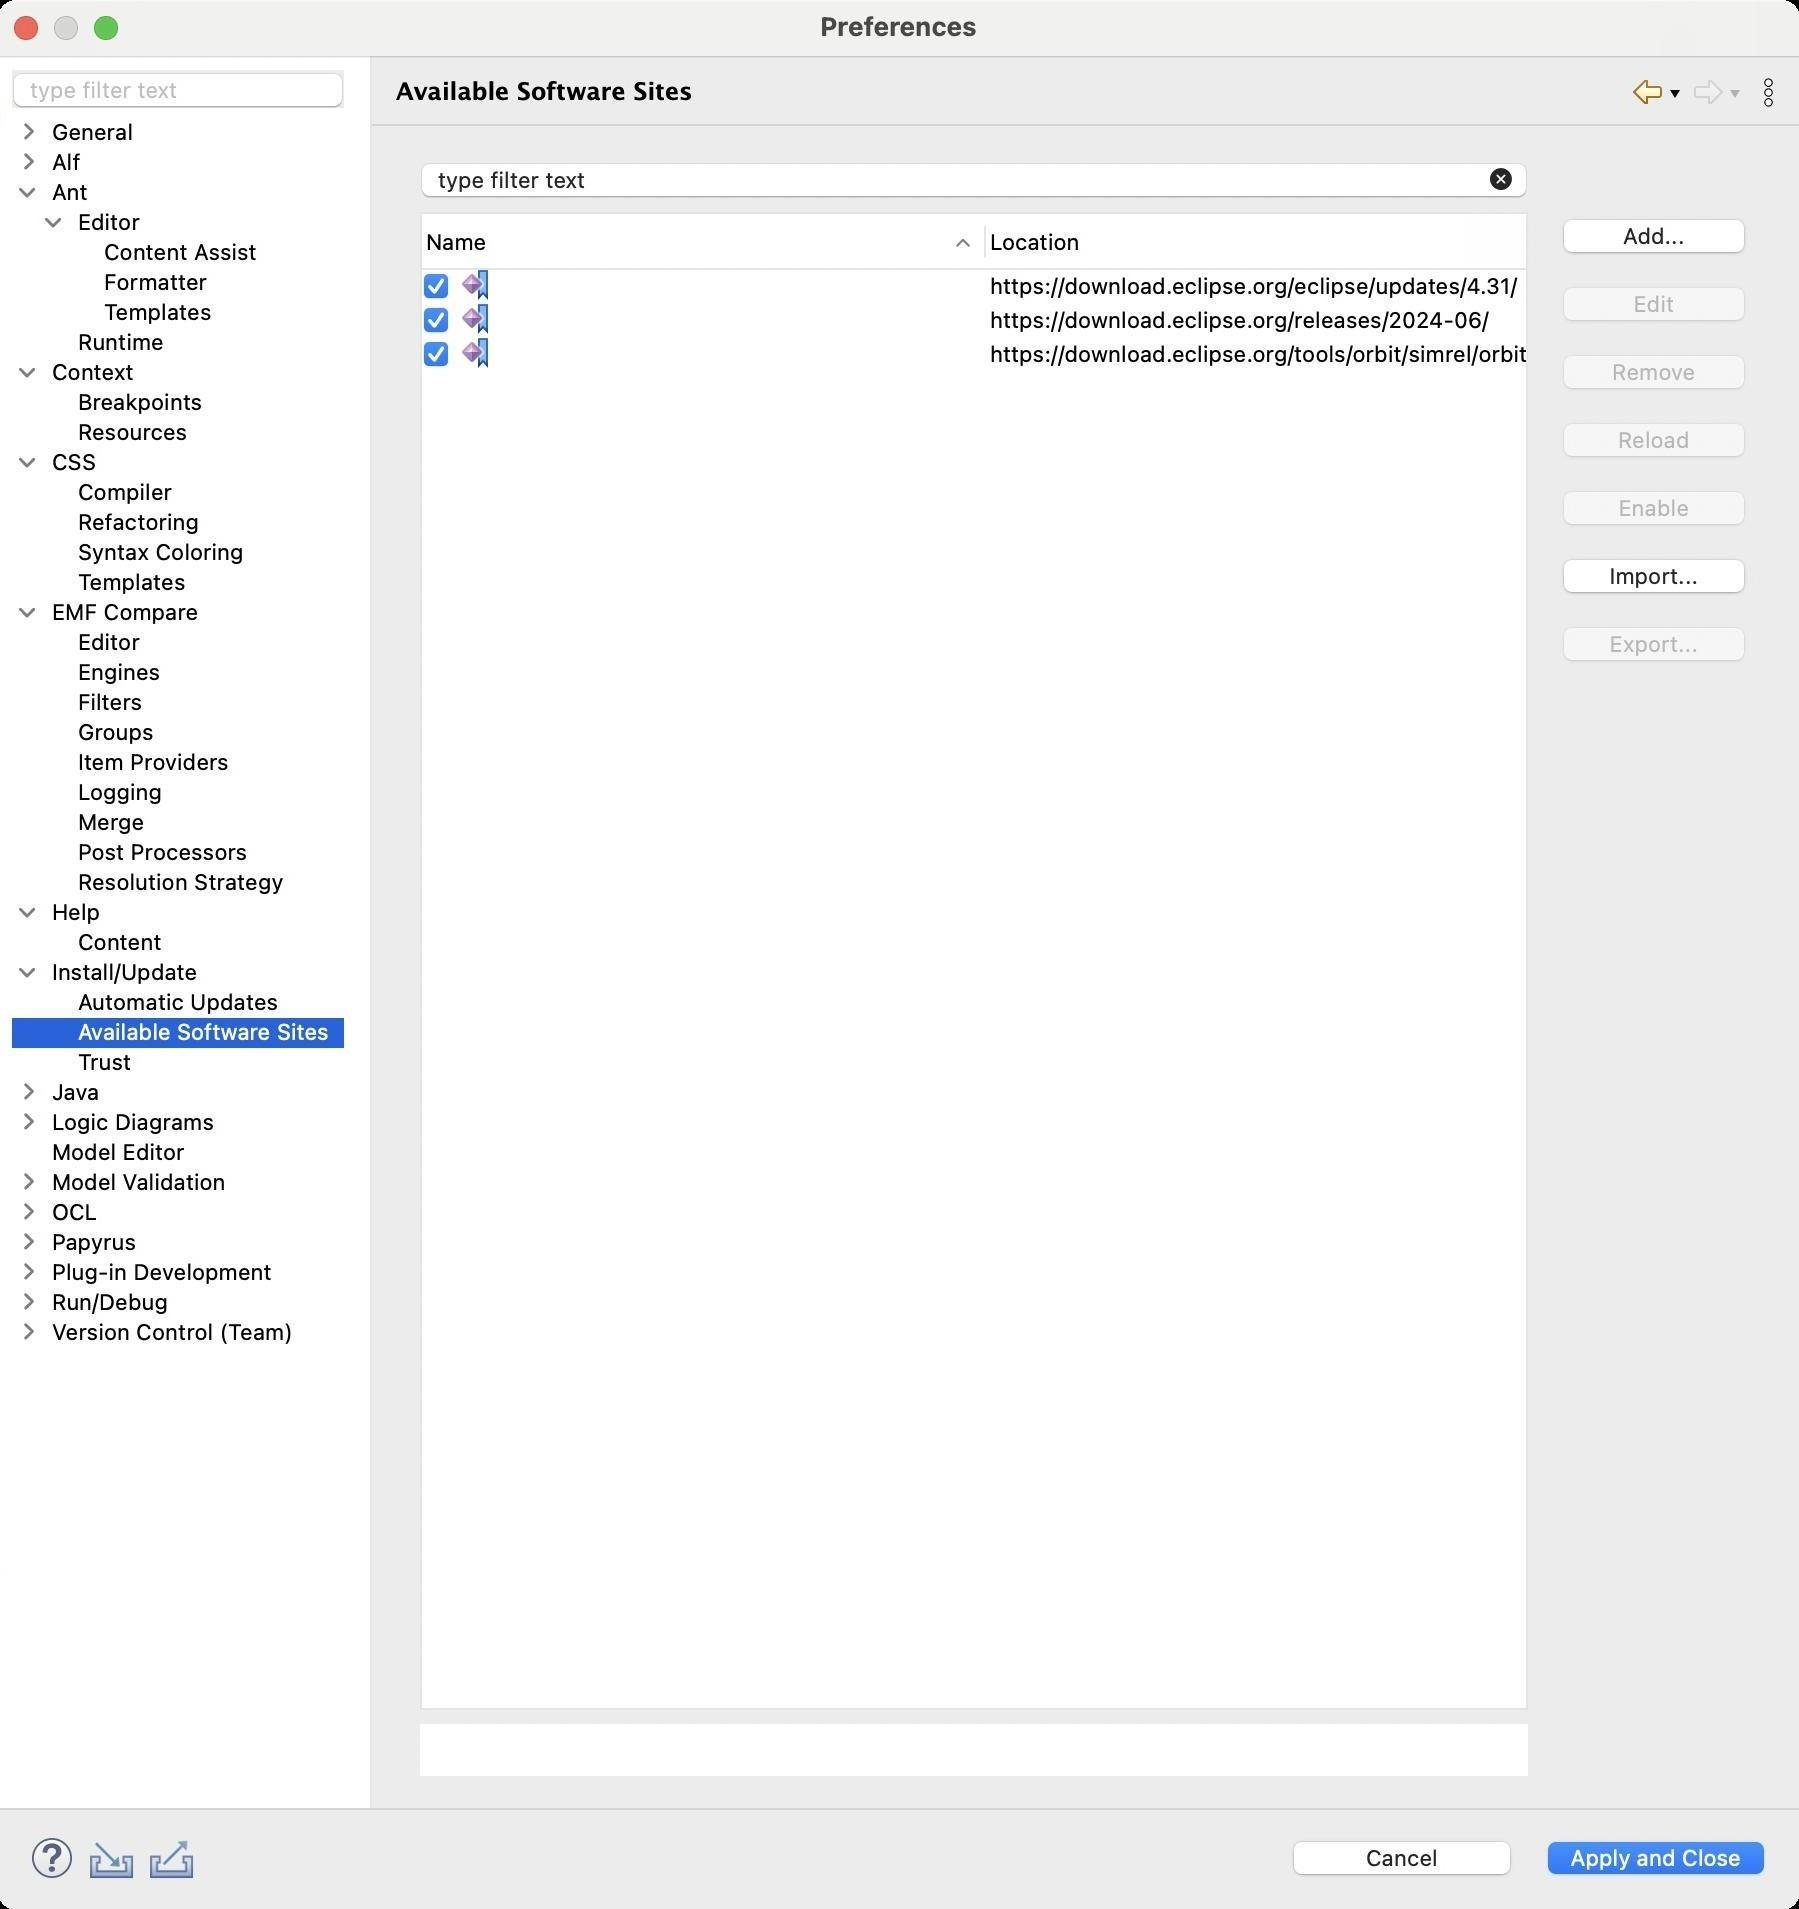
Accessibility tree:
{"name": "Preferences", "role": "AXWindow", "description": null, "role_description": "standard window", "value": null, "position": "480.00;95.00", "size": "901;955", "children": [{"name": "Apply_and_Close", "role": "AXButton", "description": null, "role_description": "button", "value": null, "position": "769.00;917.00", "size": "120;27", "children": []}, {"name": "Cancel", "role": "AXButton", "description": null, "role_description": "button", "value": null, "position": "642.00;917.00", "size": "120;27", "children": []}, {"name": null, "role": "AXToolbar", "description": null, "role_description": "toolbar", "value": null, "position": "12.00;915.00", "size": "90;30", "children": [{"name": "Help", "role": "AXCheckBox", "description": null, "role_description": "checkbox", "value": 0, "position": "12.00;915.00", "size": "30;30", "children": []}, {"name": "Import", "role": "AXButton", "description": null, "role_description": "button", "value": null, "position": "42.00;915.00", "size": "30;30", "children": []}, {"name": "Export", "role": "AXButton", "description": null, "role_description": "button", "value": null, "position": "72.00;915.00", "size": "30;30", "children": []}]}, {"name": null, "role": "AXScrollArea", "description": null, "role_description": "scroll area", "value": null, "position": "199.00;69.00", "size": "697;830", "children": [{"name": null, "role": "AXScrollArea", "description": null, "role_description": "scroll area", "value": null, "position": "211.00;862.00", "size": "554;26", "children": [{"name": null, "role": "AXTextArea", "description": null, "role_description": "text entry area", "value": "", "position": "211.00;862.00", "size": "554;26", "children": []}]}, {"name": "Export...", "role": "AXButton", "description": null, "role_description": "button", "value": null, "position": "777.00;310.00", "size": "102;27", "children": []}, {"name": "Import...", "role": "AXButton", "description": null, "role_description": "button", "value": null, "position": "777.00;276.00", "size": "102;27", "children": []}, {"name": "Enable", "role": "AXButton", "description": null, "role_description": "button", "value": null, "position": "777.00;242.00", "size": "102;27", "children": []}, {"name": "Reload", "role": "AXButton", "description": null, "role_description": "button", "value": null, "position": "777.00;208.00", "size": "102;27", "children": []}, {"name": "Remove", "role": "AXButton", "description": null, "role_description": "button", "value": null, "position": "777.00;174.00", "size": "102;27", "children": []}, {"name": "Edit", "role": "AXButton", "description": null, "role_description": "button", "value": null, "position": "777.00;140.00", "size": "102;27", "children": []}, {"name": "Add...", "role": "AXButton", "description": null, "role_description": "button", "value": null, "position": "777.00;106.00", "size": "102;27", "children": []}, {"name": null, "role": "AXScrollArea", "description": null, "role_description": "scroll area", "value": null, "position": "211.00;106.00", "size": "554;749", "children": [{"name": null, "role": "AXTable", "description": null, "role_description": "table", "value": null, "position": "212.00;135.00", "size": "816;719", "children": [{"name": null, "role": "AXRow", "description": null, "role_description": "table row", "value": null, "position": "212.00;135.00", "size": "816;17", "children": [{"name": "", "role": "AXCheckBox", "description": null, "role_description": "checkbox", "value": 1, "position": "212.00;135.00", "size": "14;16", "children": []}, {"name": null, "role": "AXStaticText", "description": null, "role_description": "text", "value": "", "position": "227.00;135.00", "size": "266;16", "children": []}, {"name": null, "role": "AXStaticText", "description": null, "role_description": "text", "value": "https://download.eclipse.org/eclipse/updates/4.31/", "position": "494.00;135.00", "size": "400;16", "children": []}, {"name": null, "role": "AXStaticText", "description": null, "role_description": "text", "value": "Enabled", "position": "895.00;135.00", "size": "132;16", "children": []}]}, {"name": null, "role": "AXRow", "description": null, "role_description": "table row", "value": null, "position": "212.00;152.00", "size": "816;17", "children": [{"name": "", "role": "AXCheckBox", "description": null, "role_description": "checkbox", "value": 1, "position": "212.00;152.00", "size": "14;16", "children": []}, {"name": null, "role": "AXStaticText", "description": null, "role_description": "text", "value": "", "position": "227.00;152.00", "size": "266;16", "children": []}, {"name": null, "role": "AXStaticText", "description": null, "role_description": "text", "value": "https://download.eclipse.org/releases/2024-06/", "position": "494.00;152.00", "size": "400;16", "children": []}, {"name": null, "role": "AXStaticText", "description": null, "role_description": "text", "value": "Enabled", "position": "895.00;152.00", "size": "132;16", "children": []}]}, {"name": null, "role": "AXRow", "description": null, "role_description": "table row", "value": null, "position": "212.00;169.00", "size": "816;17", "children": [{"name": "", "role": "AXCheckBox", "description": null, "role_description": "checkbox", "value": 1, "position": "212.00;169.00", "size": "14;16", "children": []}, {"name": null, "role": "AXStaticText", "description": null, "role_description": "text", "value": "", "position": "227.00;169.00", "size": "266;16", "children": []}, {"name": null, "role": "AXStaticText", "description": null, "role_description": "text", "value": "https://download.eclipse.org/tools/orbit/simrel/orbit-aggregation/2024-06/", "position": "494.00;169.00", "size": "400;16", "children": []}, {"name": null, "role": "AXStaticText", "description": null, "role_description": "text", "value": "Enabled", "position": "895.00;169.00", "size": "132;16", "children": []}]}, {"name": null, "role": "AXColumn", "description": null, "role_description": "column", "value": null, "position": "212.00;135.00", "size": "15;719", "children": []}, {"name": null, "role": "AXColumn", "description": null, "role_description": "column", "value": null, "position": "227.00;135.00", "size": "267;719", "children": []}, {"name": null, "role": "AXColumn", "description": null, "role_description": "column", "value": null, "position": "494.00;135.00", "size": "401;719", "children": []}, {"name": null, "role": "AXColumn", "description": null, "role_description": "column", "value": null, "position": "895.00;135.00", "size": "133;719", "children": []}, {"name": null, "role": "AXGroup", "description": null, "role_description": "group", "value": null, "position": "212.00;107.00", "size": "816;28", "children": [{"name": "", "role": "AXButton", "description": null, "role_description": "sort button", "value": null, "position": "212.00;107.00", "size": "0;28", "children": []}, {"name": "Name", "role": "AXButton", "description": null, "role_description": "sort button", "value": null, "position": "212.00;107.00", "size": "282;28", "children": []}, {"name": "Location", "role": "AXButton", "description": null, "role_description": "sort button", "value": null, "position": "494.00;107.00", "size": "401;28", "children": []}, {"name": "Enabled", "role": "AXButton", "description": null, "role_description": "sort button", "value": null, "position": "895.00;107.00", "size": "133;28", "children": []}]}]}, {"name": null, "role": "AXScrollBar", "description": null, "role_description": "scroll bar", "value": 0.0, "position": "212.00;838.00", "size": "552;16", "children": [{"name": null, "role": "AXValueIndicator", "description": null, "role_description": "value indicator", "value": 0.0, "position": "213.00;842.00", "size": "372;12", "children": []}, {"name": null, "role": "AXButton", "description": null, "role_description": "increment arrow button", "value": null, "position": "212.00;838.00", "size": "0;0", "children": []}, {"name": null, "role": "AXButton", "description": null, "role_description": "decrement arrow button", "value": null, "position": "212.00;838.00", "size": "0;0", "children": []}, {"name": null, "role": "AXButton", "description": null, "role_description": "increment page button", "value": null, "position": "585.50;842.00", "size": "178;12", "children": []}, {"name": null, "role": "AXButton", "description": null, "role_description": "decrement page button", "value": null, "position": "212.00;842.00", "size": "1;12", "children": []}]}]}, {"name": null, "role": "AXStaticText", "description": null, "role_description": "text", "value": "", "position": "772.00;82.00", "size": "112;14", "children": []}, {"name": "type_filter_text", "role": "AXTextField", "description": null, "role_description": "search text field", "value": "type filter text", "position": "211.00;80.00", "size": "554;19", "children": []}]}, {"name": null, "role": "AXToolbar", "description": "", "role_description": "toolbar", "value": null, "position": "814.00;35.00", "size": "82;22", "children": [{"name": "Back_to_Automatic_Updates", "role": "AXMenuButton", "description": null, "role_description": "menu button", "value": null, "position": "814.00;35.00", "size": "22;22", "children": []}, {"name": "Forward", "role": "AXMenuButton", "description": null, "role_description": "menu button", "value": null, "position": "844.00;35.00", "size": "22;22", "children": []}, {"name": "Additional_Dialog_Actions", "role": "AXButton", "description": null, "role_description": "button", "value": null, "position": "874.00;35.00", "size": "22;22", "children": []}]}, {"name": null, "role": "AXStaticText", "description": "", "role_description": "text", "value": "Available Software Sites", "position": "196.00;35.00", "size": "611;21", "children": []}, {"name": null, "role": "AXSplitter", "description": null, "role_description": "splitter", "value": 180, "position": "180.00;28.00", "size": "5;876", "children": []}, {"name": null, "role": "AXScrollArea", "description": null, "role_description": "scroll area", "value": null, "position": "7.00;59.00", "size": "166;845", "children": [{"name": null, "role": "AXOutline", "description": null, "role_description": "outline", "value": null, "position": "7.00;59.00", "size": "166;845", "children": [{"name": null, "role": "AXRow", "description": null, "role_description": "outline row", "value": null, "position": "7.00;59.00", "size": "166;15", "children": [{"name": null, "role": "AXGroup", "description": null, "role_description": "group", "value": null, "position": "7.00;59.00", "size": "159;15", "children": [{"name": null, "role": "AXDisclosureTriangle", "description": null, "role_description": "disclosure triangle", "value": 0, "position": "9.00;59.00", "size": "12;14", "children": []}, {"name": null, "role": "AXStaticText", "description": null, "role_description": "text", "value": "General", "position": "25.00;59.00", "size": "140;14", "children": []}]}]}, {"name": null, "role": "AXRow", "description": null, "role_description": "outline row", "value": null, "position": "7.00;74.00", "size": "166;15", "children": [{"name": null, "role": "AXGroup", "description": null, "role_description": "group", "value": null, "position": "7.00;74.00", "size": "159;15", "children": [{"name": null, "role": "AXDisclosureTriangle", "description": null, "role_description": "disclosure triangle", "value": 0, "position": "9.00;74.00", "size": "12;14", "children": []}, {"name": null, "role": "AXStaticText", "description": null, "role_description": "text", "value": "Alf", "position": "25.00;74.00", "size": "140;14", "children": []}]}]}, {"name": null, "role": "AXRow", "description": null, "role_description": "outline row", "value": null, "position": "7.00;89.00", "size": "166;15", "children": [{"name": null, "role": "AXGroup", "description": null, "role_description": "group", "value": null, "position": "7.00;89.00", "size": "159;15", "children": [{"name": null, "role": "AXDisclosureTriangle", "description": null, "role_description": "disclosure triangle", "value": 1, "position": "9.00;89.00", "size": "12;14", "children": []}, {"name": null, "role": "AXStaticText", "description": null, "role_description": "text", "value": "Ant", "position": "25.00;89.00", "size": "140;14", "children": []}]}]}, {"name": null, "role": "AXRow", "description": null, "role_description": "outline row", "value": null, "position": "7.00;104.00", "size": "166;15", "children": [{"name": null, "role": "AXGroup", "description": null, "role_description": "group", "value": null, "position": "7.00;104.00", "size": "159;15", "children": [{"name": null, "role": "AXDisclosureTriangle", "description": null, "role_description": "disclosure triangle", "value": 1, "position": "22.00;104.00", "size": "12;14", "children": []}, {"name": null, "role": "AXStaticText", "description": null, "role_description": "text", "value": "Editor", "position": "38.00;104.00", "size": "127;14", "children": []}]}]}, {"name": null, "role": "AXRow", "description": null, "role_description": "outline row", "value": null, "position": "7.00;119.00", "size": "166;15", "children": [{"name": null, "role": "AXStaticText", "description": null, "role_description": "text", "value": "Content Assist", "position": "51.00;119.00", "size": "114;14", "children": []}]}, {"name": null, "role": "AXRow", "description": null, "role_description": "outline row", "value": null, "position": "7.00;134.00", "size": "166;15", "children": [{"name": null, "role": "AXStaticText", "description": null, "role_description": "text", "value": "Formatter", "position": "51.00;134.00", "size": "114;14", "children": []}]}, {"name": null, "role": "AXRow", "description": null, "role_description": "outline row", "value": null, "position": "7.00;149.00", "size": "166;15", "children": [{"name": null, "role": "AXStaticText", "description": null, "role_description": "text", "value": "Templates", "position": "51.00;149.00", "size": "114;14", "children": []}]}, {"name": null, "role": "AXRow", "description": null, "role_description": "outline row", "value": null, "position": "7.00;164.00", "size": "166;15", "children": [{"name": null, "role": "AXStaticText", "description": null, "role_description": "text", "value": "Runtime", "position": "38.00;164.00", "size": "127;14", "children": []}]}, {"name": null, "role": "AXRow", "description": null, "role_description": "outline row", "value": null, "position": "7.00;179.00", "size": "166;15", "children": [{"name": null, "role": "AXGroup", "description": null, "role_description": "group", "value": null, "position": "7.00;179.00", "size": "159;15", "children": [{"name": null, "role": "AXDisclosureTriangle", "description": null, "role_description": "disclosure triangle", "value": 1, "position": "9.00;179.00", "size": "12;14", "children": []}, {"name": null, "role": "AXStaticText", "description": null, "role_description": "text", "value": "Context", "position": "25.00;179.00", "size": "140;14", "children": []}]}]}, {"name": null, "role": "AXRow", "description": null, "role_description": "outline row", "value": null, "position": "7.00;194.00", "size": "166;15", "children": [{"name": null, "role": "AXStaticText", "description": null, "role_description": "text", "value": "Breakpoints", "position": "38.00;194.00", "size": "127;14", "children": []}]}, {"name": null, "role": "AXRow", "description": null, "role_description": "outline row", "value": null, "position": "7.00;209.00", "size": "166;15", "children": [{"name": null, "role": "AXStaticText", "description": null, "role_description": "text", "value": "Resources", "position": "38.00;209.00", "size": "127;14", "children": []}]}, {"name": null, "role": "AXRow", "description": null, "role_description": "outline row", "value": null, "position": "7.00;224.00", "size": "166;15", "children": [{"name": null, "role": "AXGroup", "description": null, "role_description": "group", "value": null, "position": "7.00;224.00", "size": "159;15", "children": [{"name": null, "role": "AXDisclosureTriangle", "description": null, "role_description": "disclosure triangle", "value": 1, "position": "9.00;224.00", "size": "12;14", "children": []}, {"name": null, "role": "AXStaticText", "description": null, "role_description": "text", "value": "CSS", "position": "25.00;224.00", "size": "140;14", "children": []}]}]}, {"name": null, "role": "AXRow", "description": null, "role_description": "outline row", "value": null, "position": "7.00;239.00", "size": "166;15", "children": [{"name": null, "role": "AXStaticText", "description": null, "role_description": "text", "value": "Compiler", "position": "38.00;239.00", "size": "127;14", "children": []}]}, {"name": null, "role": "AXRow", "description": null, "role_description": "outline row", "value": null, "position": "7.00;254.00", "size": "166;15", "children": [{"name": null, "role": "AXStaticText", "description": null, "role_description": "text", "value": "Refactoring", "position": "38.00;254.00", "size": "127;14", "children": []}]}, {"name": null, "role": "AXRow", "description": null, "role_description": "outline row", "value": null, "position": "7.00;269.00", "size": "166;15", "children": [{"name": null, "role": "AXStaticText", "description": null, "role_description": "text", "value": "Syntax Coloring", "position": "38.00;269.00", "size": "127;14", "children": []}]}, {"name": null, "role": "AXRow", "description": null, "role_description": "outline row", "value": null, "position": "7.00;284.00", "size": "166;15", "children": [{"name": null, "role": "AXStaticText", "description": null, "role_description": "text", "value": "Templates", "position": "38.00;284.00", "size": "127;14", "children": []}]}, {"name": null, "role": "AXRow", "description": null, "role_description": "outline row", "value": null, "position": "7.00;299.00", "size": "166;15", "children": [{"name": null, "role": "AXGroup", "description": null, "role_description": "group", "value": null, "position": "7.00;299.00", "size": "159;15", "children": [{"name": null, "role": "AXDisclosureTriangle", "description": null, "role_description": "disclosure triangle", "value": 1, "position": "9.00;299.00", "size": "12;14", "children": []}, {"name": null, "role": "AXStaticText", "description": null, "role_description": "text", "value": "EMF Compare", "position": "25.00;299.00", "size": "140;14", "children": []}]}]}, {"name": null, "role": "AXRow", "description": null, "role_description": "outline row", "value": null, "position": "7.00;314.00", "size": "166;15", "children": [{"name": null, "role": "AXStaticText", "description": null, "role_description": "text", "value": "Editor", "position": "38.00;314.00", "size": "127;14", "children": []}]}, {"name": null, "role": "AXRow", "description": null, "role_description": "outline row", "value": null, "position": "7.00;329.00", "size": "166;15", "children": [{"name": null, "role": "AXStaticText", "description": null, "role_description": "text", "value": "Engines", "position": "38.00;329.00", "size": "127;14", "children": []}]}, {"name": null, "role": "AXRow", "description": null, "role_description": "outline row", "value": null, "position": "7.00;344.00", "size": "166;15", "children": [{"name": null, "role": "AXStaticText", "description": null, "role_description": "text", "value": "Filters", "position": "38.00;344.00", "size": "127;14", "children": []}]}, {"name": null, "role": "AXRow", "description": null, "role_description": "outline row", "value": null, "position": "7.00;359.00", "size": "166;15", "children": [{"name": null, "role": "AXStaticText", "description": null, "role_description": "text", "value": "Groups", "position": "38.00;359.00", "size": "127;14", "children": []}]}, {"name": null, "role": "AXRow", "description": null, "role_description": "outline row", "value": null, "position": "7.00;374.00", "size": "166;15", "children": [{"name": null, "role": "AXStaticText", "description": null, "role_description": "text", "value": "Item Providers", "position": "38.00;374.00", "size": "127;14", "children": []}]}, {"name": null, "role": "AXRow", "description": null, "role_description": "outline row", "value": null, "position": "7.00;389.00", "size": "166;15", "children": [{"name": null, "role": "AXStaticText", "description": null, "role_description": "text", "value": "Logging", "position": "38.00;389.00", "size": "127;14", "children": []}]}, {"name": null, "role": "AXRow", "description": null, "role_description": "outline row", "value": null, "position": "7.00;404.00", "size": "166;15", "children": [{"name": null, "role": "AXStaticText", "description": null, "role_description": "text", "value": "Merge", "position": "38.00;404.00", "size": "127;14", "children": []}]}, {"name": null, "role": "AXRow", "description": null, "role_description": "outline row", "value": null, "position": "7.00;419.00", "size": "166;15", "children": [{"name": null, "role": "AXStaticText", "description": null, "role_description": "text", "value": "Post Processors", "position": "38.00;419.00", "size": "127;14", "children": []}]}, {"name": null, "role": "AXRow", "description": null, "role_description": "outline row", "value": null, "position": "7.00;434.00", "size": "166;15", "children": [{"name": null, "role": "AXStaticText", "description": null, "role_description": "text", "value": "Resolution Strategy", "position": "38.00;434.00", "size": "127;14", "children": []}]}, {"name": null, "role": "AXRow", "description": null, "role_description": "outline row", "value": null, "position": "7.00;449.00", "size": "166;15", "children": [{"name": null, "role": "AXGroup", "description": null, "role_description": "group", "value": null, "position": "7.00;449.00", "size": "159;15", "children": [{"name": null, "role": "AXDisclosureTriangle", "description": null, "role_description": "disclosure triangle", "value": 1, "position": "9.00;449.00", "size": "12;14", "children": []}, {"name": null, "role": "AXStaticText", "description": null, "role_description": "text", "value": "Help", "position": "25.00;449.00", "size": "140;14", "children": []}]}]}, {"name": null, "role": "AXRow", "description": null, "role_description": "outline row", "value": null, "position": "7.00;464.00", "size": "166;15", "children": [{"name": null, "role": "AXStaticText", "description": null, "role_description": "text", "value": "Content", "position": "38.00;464.00", "size": "127;14", "children": []}]}, {"name": null, "role": "AXRow", "description": null, "role_description": "outline row", "value": null, "position": "7.00;479.00", "size": "166;15", "children": [{"name": null, "role": "AXGroup", "description": null, "role_description": "group", "value": null, "position": "7.00;479.00", "size": "159;15", "children": [{"name": null, "role": "AXDisclosureTriangle", "description": null, "role_description": "disclosure triangle", "value": 1, "position": "9.00;479.00", "size": "12;14", "children": []}, {"name": null, "role": "AXStaticText", "description": null, "role_description": "text", "value": "Install/Update", "position": "25.00;479.00", "size": "140;14", "children": []}]}]}, {"name": null, "role": "AXRow", "description": null, "role_description": "outline row", "value": null, "position": "7.00;494.00", "size": "166;15", "children": [{"name": null, "role": "AXStaticText", "description": null, "role_description": "text", "value": "Automatic Updates", "position": "38.00;494.00", "size": "127;14", "children": []}]}, {"name": null, "role": "AXRow", "description": null, "role_description": "outline row", "value": null, "position": "7.00;509.00", "size": "166;15", "children": [{"name": null, "role": "AXStaticText", "description": null, "role_description": "text", "value": "Available Software Sites", "position": "38.00;509.00", "size": "127;14", "children": []}]}, {"name": null, "role": "AXRow", "description": null, "role_description": "outline row", "value": null, "position": "7.00;524.00", "size": "166;15", "children": [{"name": null, "role": "AXStaticText", "description": null, "role_description": "text", "value": "Trust", "position": "38.00;524.00", "size": "127;14", "children": []}]}, {"name": null, "role": "AXRow", "description": null, "role_description": "outline row", "value": null, "position": "7.00;539.00", "size": "166;15", "children": [{"name": null, "role": "AXGroup", "description": null, "role_description": "group", "value": null, "position": "7.00;539.00", "size": "159;15", "children": [{"name": null, "role": "AXDisclosureTriangle", "description": null, "role_description": "disclosure triangle", "value": 0, "position": "9.00;539.00", "size": "12;14", "children": []}, {"name": null, "role": "AXStaticText", "description": null, "role_description": "text", "value": "Java", "position": "25.00;539.00", "size": "140;14", "children": []}]}]}, {"name": null, "role": "AXRow", "description": null, "role_description": "outline row", "value": null, "position": "7.00;554.00", "size": "166;15", "children": [{"name": null, "role": "AXGroup", "description": null, "role_description": "group", "value": null, "position": "7.00;554.00", "size": "159;15", "children": [{"name": null, "role": "AXDisclosureTriangle", "description": null, "role_description": "disclosure triangle", "value": 0, "position": "9.00;554.00", "size": "12;14", "children": []}, {"name": null, "role": "AXStaticText", "description": null, "role_description": "text", "value": "Logic Diagrams", "position": "25.00;554.00", "size": "140;14", "children": []}]}]}, {"name": null, "role": "AXRow", "description": null, "role_description": "outline row", "value": null, "position": "7.00;569.00", "size": "166;15", "children": [{"name": null, "role": "AXStaticText", "description": null, "role_description": "text", "value": "Model Editor", "position": "25.00;569.00", "size": "140;14", "children": []}]}, {"name": null, "role": "AXRow", "description": null, "role_description": "outline row", "value": null, "position": "7.00;584.00", "size": "166;15", "children": [{"name": null, "role": "AXGroup", "description": null, "role_description": "group", "value": null, "position": "7.00;584.00", "size": "159;15", "children": [{"name": null, "role": "AXDisclosureTriangle", "description": null, "role_description": "disclosure triangle", "value": 0, "position": "9.00;584.00", "size": "12;14", "children": []}, {"name": null, "role": "AXStaticText", "description": null, "role_description": "text", "value": "Model Validation", "position": "25.00;584.00", "size": "140;14", "children": []}]}]}, {"name": null, "role": "AXRow", "description": null, "role_description": "outline row", "value": null, "position": "7.00;599.00", "size": "166;15", "children": [{"name": null, "role": "AXGroup", "description": null, "role_description": "group", "value": null, "position": "7.00;599.00", "size": "159;15", "children": [{"name": null, "role": "AXDisclosureTriangle", "description": null, "role_description": "disclosure triangle", "value": 0, "position": "9.00;599.00", "size": "12;14", "children": []}, {"name": null, "role": "AXStaticText", "description": null, "role_description": "text", "value": "OCL", "position": "25.00;599.00", "size": "140;14", "children": []}]}]}, {"name": null, "role": "AXRow", "description": null, "role_description": "outline row", "value": null, "position": "7.00;614.00", "size": "166;15", "children": [{"name": null, "role": "AXGroup", "description": null, "role_description": "group", "value": null, "position": "7.00;614.00", "size": "159;15", "children": [{"name": null, "role": "AXDisclosureTriangle", "description": null, "role_description": "disclosure triangle", "value": 0, "position": "9.00;614.00", "size": "12;14", "children": []}, {"name": null, "role": "AXStaticText", "description": null, "role_description": "text", "value": "Papyrus", "position": "25.00;614.00", "size": "140;14", "children": []}]}]}, {"name": null, "role": "AXRow", "description": null, "role_description": "outline row", "value": null, "position": "7.00;629.00", "size": "166;15", "children": [{"name": null, "role": "AXGroup", "description": null, "role_description": "group", "value": null, "position": "7.00;629.00", "size": "159;15", "children": [{"name": null, "role": "AXDisclosureTriangle", "description": null, "role_description": "disclosure triangle", "value": 0, "position": "9.00;629.00", "size": "12;14", "children": []}, {"name": null, "role": "AXStaticText", "description": null, "role_description": "text", "value": "Plug-in Development", "position": "25.00;629.00", "size": "140;14", "children": []}]}]}, {"name": null, "role": "AXRow", "description": null, "role_description": "outline row", "value": null, "position": "7.00;644.00", "size": "166;15", "children": [{"name": null, "role": "AXGroup", "description": null, "role_description": "group", "value": null, "position": "7.00;644.00", "size": "159;15", "children": [{"name": null, "role": "AXDisclosureTriangle", "description": null, "role_description": "disclosure triangle", "value": 0, "position": "9.00;644.00", "size": "12;14", "children": []}, {"name": null, "role": "AXStaticText", "description": null, "role_description": "text", "value": "Run/Debug", "position": "25.00;644.00", "size": "140;14", "children": []}]}]}, {"name": null, "role": "AXRow", "description": null, "role_description": "outline row", "value": null, "position": "7.00;659.00", "size": "166;15", "children": [{"name": null, "role": "AXGroup", "description": null, "role_description": "group", "value": null, "position": "7.00;659.00", "size": "159;15", "children": [{"name": null, "role": "AXDisclosureTriangle", "description": null, "role_description": "disclosure triangle", "value": 0, "position": "9.00;659.00", "size": "12;14", "children": []}, {"name": null, "role": "AXStaticText", "description": null, "role_description": "text", "value": "Version Control (Team)", "position": "25.00;659.00", "size": "140;14", "children": []}]}]}, {"name": null, "role": "AXColumn", "description": null, "role_description": "column", "value": null, "position": "7.00;59.00", "size": "159;845", "children": []}]}]}, {"name": "type_filter_text", "role": "AXTextField", "description": null, "role_description": "search text field", "value": "", "position": "7.00;35.00", "size": "166;19", "children": []}, {"name": null, "role": "AXButton", "description": null, "role_description": "close button", "value": null, "position": "7.00;6.00", "size": "14;16", "children": []}, {"name": null, "role": "AXButton", "description": null, "role_description": "zoom button", "value": null, "position": "47.00;6.00", "size": "14;16", "children": [{"name": null, "role": "AXGroup", "description": null, "role_description": "group", "value": null, "position": "47.00;6.00", "size": "14;16", "children": [{"name": null, "role": "AXGroup", "description": null, "role_description": "group", "value": null, "position": "47.00;6.00", "size": "14;16", "children": []}]}]}, {"name": null, "role": "AXButton", "description": null, "role_description": "minimize button", "value": null, "position": "27.00;6.00", "size": "14;16", "children": []}, {"name": null, "role": "AXStaticText", "description": null, "role_description": "text", "value": "Preferences", "position": "409.00;5.00", "size": "83;16", "children": []}]}